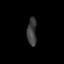
Tissue: skin
Cell type: Epithelial cells
Senescence score: 0.7129
Nuclear area (px): 253
Mean DAPI intensity: 61.498